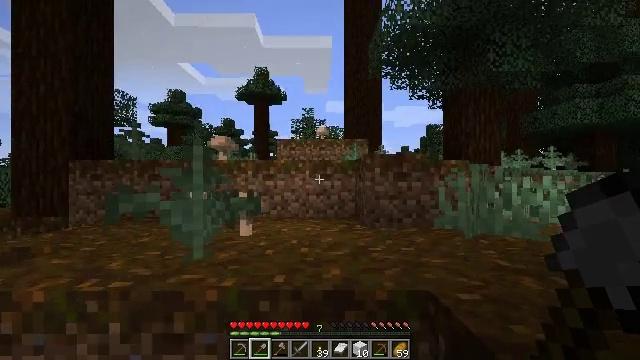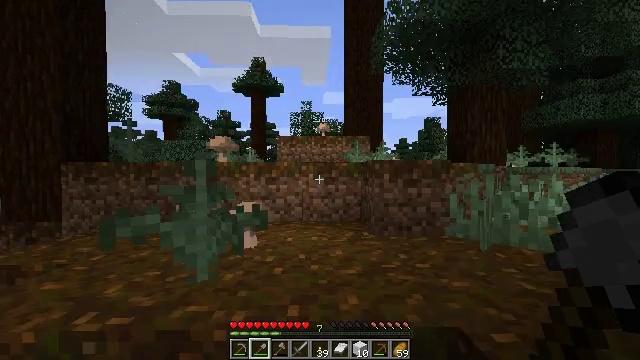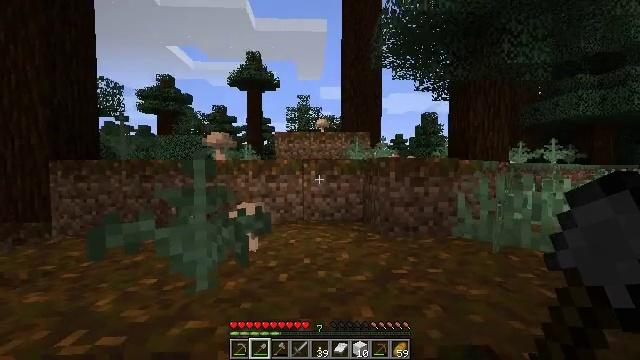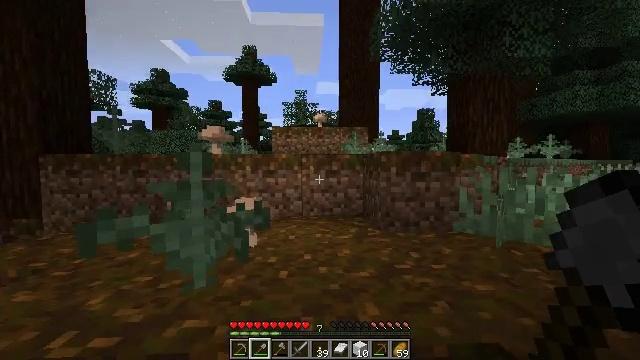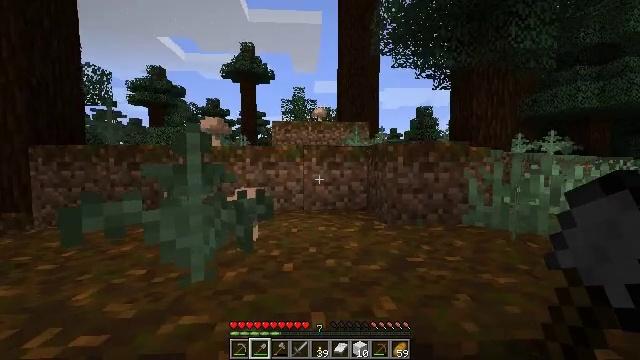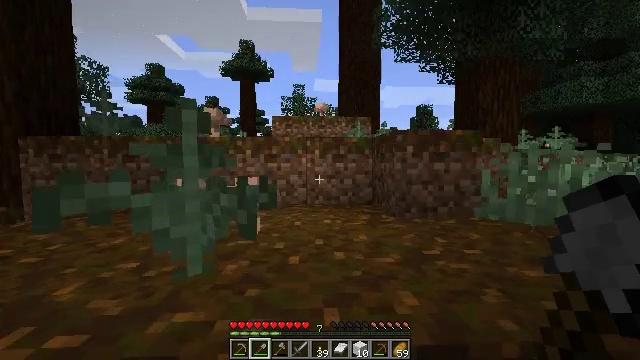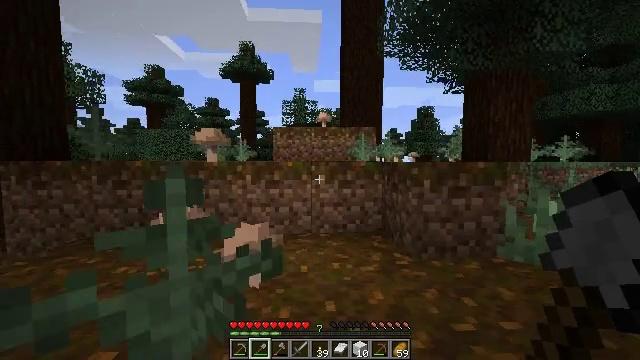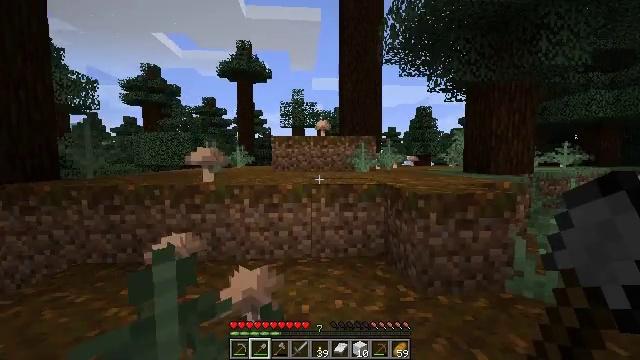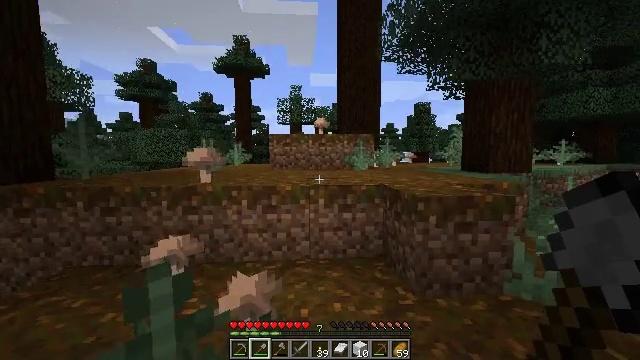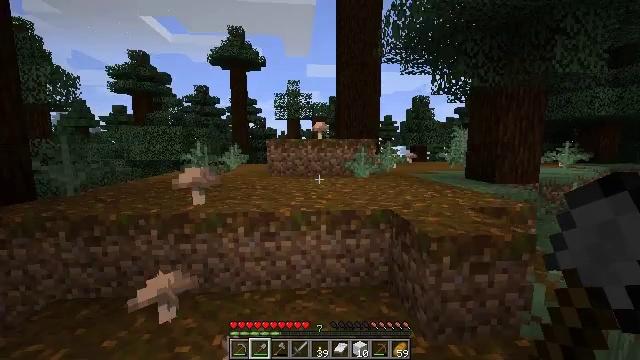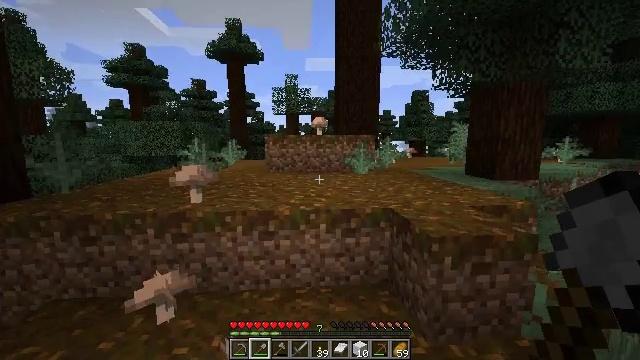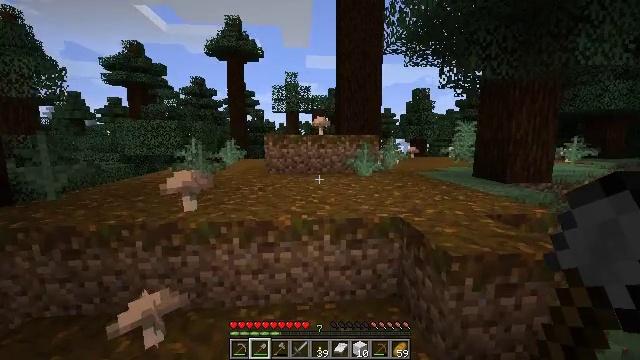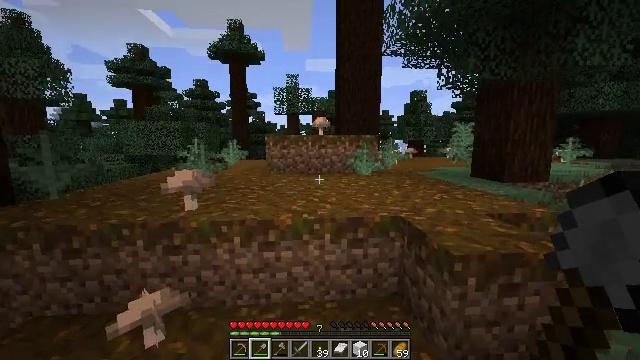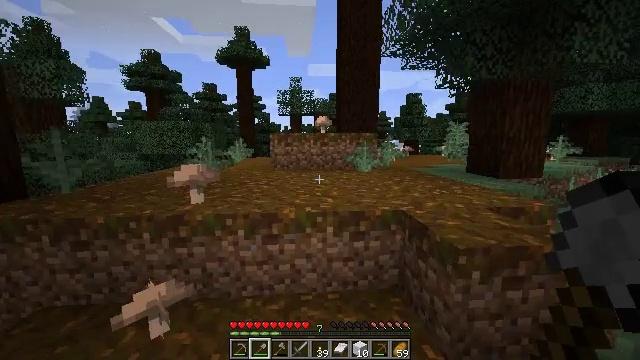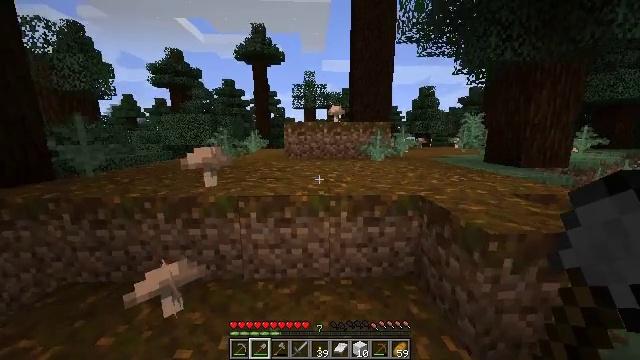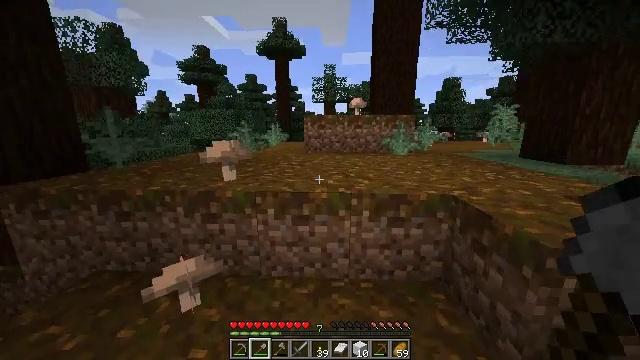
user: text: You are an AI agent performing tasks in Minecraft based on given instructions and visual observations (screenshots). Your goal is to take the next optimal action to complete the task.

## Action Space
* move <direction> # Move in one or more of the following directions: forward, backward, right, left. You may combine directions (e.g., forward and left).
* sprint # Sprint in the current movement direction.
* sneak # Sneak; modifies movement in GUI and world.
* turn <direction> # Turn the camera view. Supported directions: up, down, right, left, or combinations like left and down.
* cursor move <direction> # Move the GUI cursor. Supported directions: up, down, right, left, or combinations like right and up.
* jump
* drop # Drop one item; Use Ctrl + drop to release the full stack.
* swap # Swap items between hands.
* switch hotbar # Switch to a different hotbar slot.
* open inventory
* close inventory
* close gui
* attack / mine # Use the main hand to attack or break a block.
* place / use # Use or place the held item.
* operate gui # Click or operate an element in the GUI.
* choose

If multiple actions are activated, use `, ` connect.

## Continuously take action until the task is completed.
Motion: motion action
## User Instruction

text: Collect the brown mushroom from the forest floor.
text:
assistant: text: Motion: move forward, turn down
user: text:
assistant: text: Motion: move forward, turn down
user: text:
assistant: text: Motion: move forward
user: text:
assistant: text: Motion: move forward
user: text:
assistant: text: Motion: move forward
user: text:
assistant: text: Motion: move forward, jump
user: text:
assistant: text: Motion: move forward, jump
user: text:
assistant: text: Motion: move forward, jump
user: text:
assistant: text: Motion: move forward, turn down, jump
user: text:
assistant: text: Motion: move forward, turn down
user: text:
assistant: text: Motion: move forward, sprint
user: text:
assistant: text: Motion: move forward, sprint
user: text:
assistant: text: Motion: move forward, sprint
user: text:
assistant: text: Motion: move forward, sprint, turn left and down
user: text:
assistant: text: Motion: move forward, sprint, turn left and down
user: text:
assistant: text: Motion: move forward, sprint, turn left and down
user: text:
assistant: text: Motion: move forward, sprint, turn left and down
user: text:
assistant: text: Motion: move forward, sprint, turn left, jump
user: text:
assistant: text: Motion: move forward, sprint, jump
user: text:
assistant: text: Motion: move forward, sprint, turn right, jump
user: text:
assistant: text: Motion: move forward, sprint, turn right, jump
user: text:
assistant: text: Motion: move forward, sprint, turn right and down
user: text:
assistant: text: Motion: move forward, sprint, turn right and down
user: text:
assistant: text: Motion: move forward, sprint, turn right
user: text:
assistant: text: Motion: move forward, sprint, turn right
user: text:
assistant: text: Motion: move forward, sprint, turn right
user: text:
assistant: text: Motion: move forward, sprint, turn right
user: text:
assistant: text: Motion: move forward, sprint
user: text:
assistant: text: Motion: move forward, sprint
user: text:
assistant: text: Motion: move forward, sprint